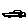
Label: car